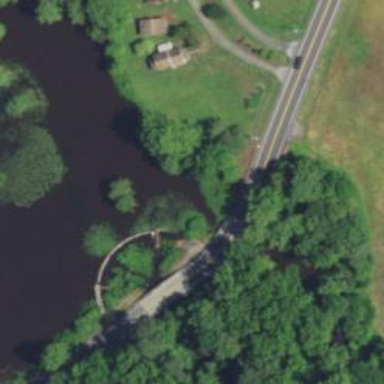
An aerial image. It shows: Secondary road with bridge.